Question: I have a table that stores all the volunteers, and each volunteer will be assigned to an appropriate venue to work the event. There is a table that stores all the venues.
It stores the volunteer's appropriate venue assignment into the column 'venue_id'.
'''
table: venues
columns: id, venue_name
table: volunteers_2009
columns: id, lname, fname, etc.., venue_id
'''
Here is the function to display the list of volunteers, and the problem I am having is to display their venue assignment. I have never worked much with MySQL joins, because this is the first time I have joined two tables together to grab the appropriate info I need.
So I want it to go to the volunteers_2009 table, grab the venue_id, go to the venues table, match up 'volunteers_2009.venue_id to venues.id', to display 'venues.venue_name', so in the list it will display the volunteer's venue assignment.

'''
<?php
// -----------------------------------------------------
//it displays appropriate columns based on what table you are viewing
function displayTable($table, $order, $sort) {
$query = "select * from $table ORDER by $order $sort";
$result = mysql_query($query);
// volunteer's venue query
$query_venues = "SELECT volunteers_2009.venue_id, venues.venue_name FROM volunteers_2009 JOIN venues ON volunteers_2009.venue_id = venues.id";
$result_venues = mysql_query($query_venues);
if($_POST) { ?>
<table id="box-table-a">
<tr>
<th>Name</th>
<?php if($table == 'maillist') { ?>
<th>Email</th>
<?php } ?>
<?php if($table == 'volunteers_2008' || $table == 'volunteers_2009') { ?>
<th>Comments</th>
<?php } ?>
<?php if($table == 'volunteers_2009') { ?>
<th>Interests</th>
<th>Venue</th>
<?php } ?>
<th>Edit</th>
</tr>
<tr>
<?php
while($row = mysql_fetch_array($result))
{
$i = 0;
while($i <=0)
{
print '<td>'.$row['fname'].' '.$row['lname'].'</td>';
if($table == 'maillist') {
print '<td><a href="mailto:'.strtolower($row['email']).'">'.strtolower($row['email']).'</a></td>';
}
if($table == 'volunteers_2008' || $table == 'volunteers_2009') {
print '<td><small>'.substr($row['comments'], 0, 32).'</small></td>';
}
if($table == 'volunteers_2009') {
print '<td><small>1) '.$row['choice1'].'<br>2) '.$row['choice2'].'<br>3) '.$row['choice3'].'</small></td>'; ?>
<td> <?php
if($row_venues['venue_name'] != '') {
// print venue assigned
print $row_venues['venue_id'].' '.$row_venues['venue_name'].' ';
} else { print 'No Venue Assigned'; } ?>
</td> <?php
} ?>
<td><a href="?mode=upd&id=<?= $row[id] ?>&table=<?= $table ?>">Upd</a> / <a href="?mode=del&id=<?= $row[id] ?>&table=<?= $table ?>" onclick="return confirm('Are you sure you want to delete?')">Del</a></td> <?php
$i++;
}
print '</tr>';
}
print '</table>';
}
}
// -----------------------------------------------------
?>
'''
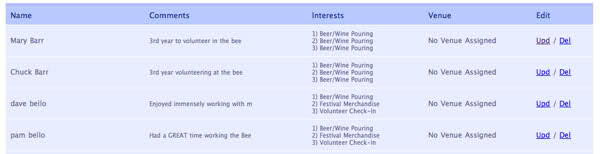
Answer: General SQL LEFT Outer join syntax.
SELECT volunteers.id, volunteers.lname, volunteers.fname, volunteers.venue_id, venues.venue_name
FROM Volunteers_2009 AS Volunteers LEFT OUTER JOIN Venues ON (Volunteers.venue_id = Venues.id)